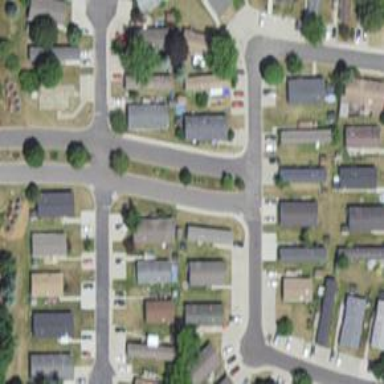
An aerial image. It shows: Residential road.